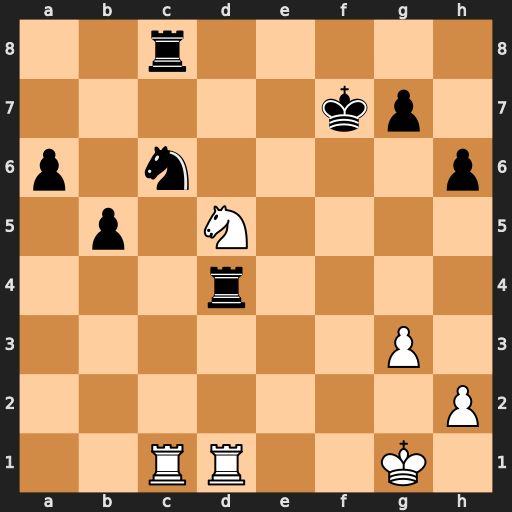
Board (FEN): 2r5/5kp1/p1n4p/1p1N4/3r4/6P1/7P/2RR2K1
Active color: w
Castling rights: -
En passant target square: -
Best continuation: Rxd4 Nxd4 Rxc8